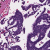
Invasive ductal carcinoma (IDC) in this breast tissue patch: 1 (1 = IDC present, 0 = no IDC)